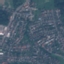
Land use / land cover: Residential